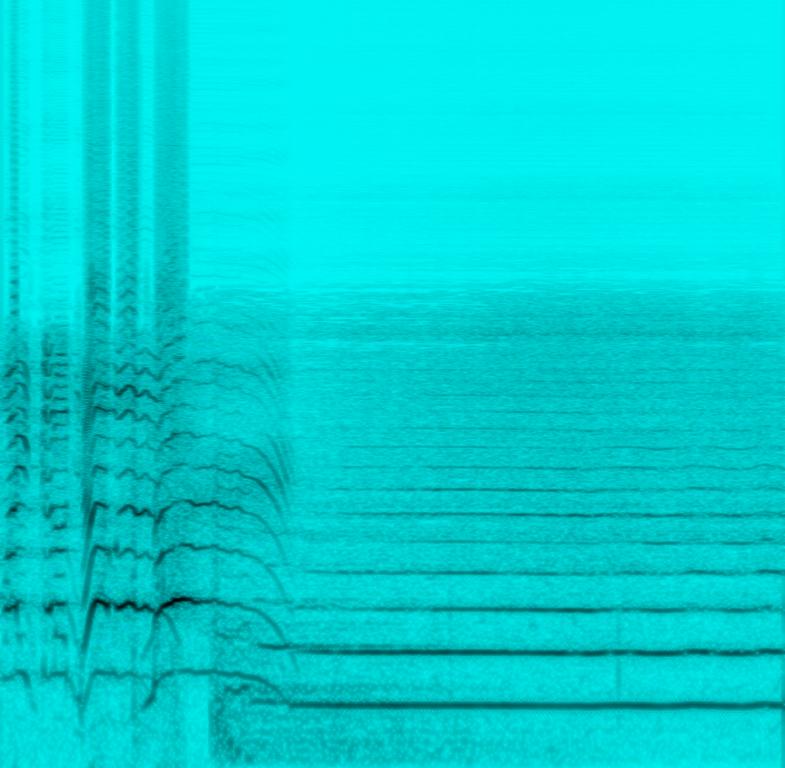
This clip is an indian blow horn called the Tutari or Sringa being played, followed by a dialogue between two male voices. The tutari is a Royal instrument from western India, sounded during ceremonies, festivities or to make announcements.